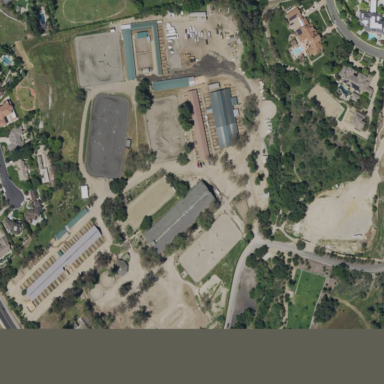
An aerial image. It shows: Area designated for equestrian sport and horse riding leisure land.